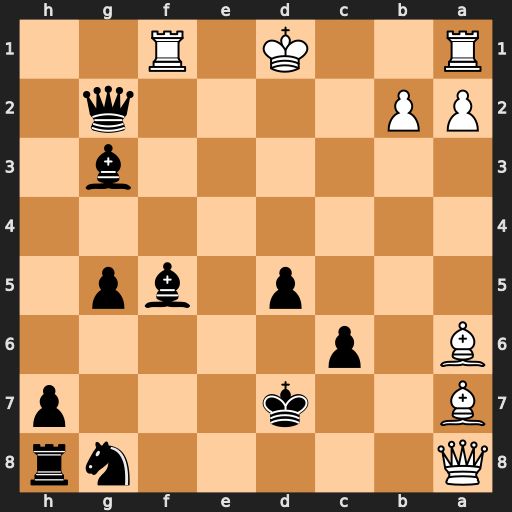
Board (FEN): Q5nr/B2k3p/B1p5/3p1bp1/8/6b1/PP4q1/R2K1R2
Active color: b
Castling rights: -
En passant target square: -
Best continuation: Qc2#